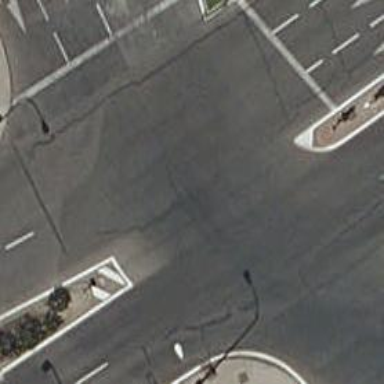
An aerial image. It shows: Road with traffic signals.